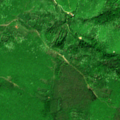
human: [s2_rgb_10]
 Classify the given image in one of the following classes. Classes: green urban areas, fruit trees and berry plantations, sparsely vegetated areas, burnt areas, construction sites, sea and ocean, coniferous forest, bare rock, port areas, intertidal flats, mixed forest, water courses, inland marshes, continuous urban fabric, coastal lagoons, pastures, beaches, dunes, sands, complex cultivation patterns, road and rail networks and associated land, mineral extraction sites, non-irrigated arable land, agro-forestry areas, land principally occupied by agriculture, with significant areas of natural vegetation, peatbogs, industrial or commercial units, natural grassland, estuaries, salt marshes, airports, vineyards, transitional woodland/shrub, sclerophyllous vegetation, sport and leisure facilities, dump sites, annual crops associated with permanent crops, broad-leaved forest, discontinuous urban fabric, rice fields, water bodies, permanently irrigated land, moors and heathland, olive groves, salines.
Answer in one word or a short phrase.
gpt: broad-leaved forest, transitional woodland/shrub